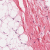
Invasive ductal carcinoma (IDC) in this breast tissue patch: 0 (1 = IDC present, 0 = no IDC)